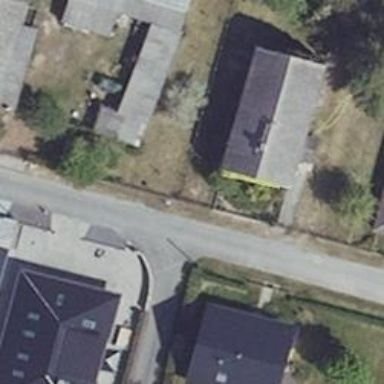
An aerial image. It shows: Residential road with asphalt surface.